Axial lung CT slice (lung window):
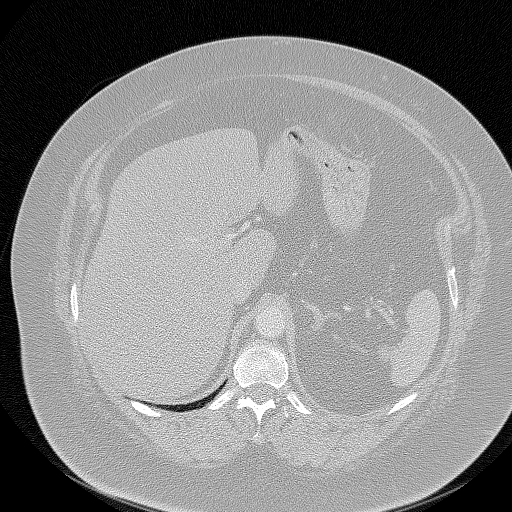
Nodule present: no